Question: i'm recieving the following error:
'''
Error 1 [rsInvalidAggregateScope] The Value expression for the text box
'Textbox2' has a scope parameter that is not valid for an aggregate function.
The scope parameter must be set to a string constant that is equal to either
the name of a containing group, the name of a containing data region, or
the name of a dataset.
'''
The expression behind my Textbox2 (i've added some spaces for readability):
'''
Iif(Parameters!ReportParameterPersoneelsNr.Value.Equals(String.Empty),
"Prestaties " + First(Fields!firmanaam.Value, "DataSetHrm") +
"(" + First(Fields!indienstfirmanr.Value, "DataSetHrm") + ")",
"Prestaties " + First(Fields!naam.Value, "DataSetHrm") + " " +
First(Fields!voornaam.Value, "DataSetHrm") +
"(" + First(Fields!personeelsnr.Value, "DataSetHrm") + ")")
'''
The fields:
'''
ReportParameterPersoneelsNr = Reportparameter of type Text
firmanaam.Value = VARCHAR
indienstfirmanr.Value = Long
naam.Value = VARCHAR
voornaam.Value = VARCHAR
personeelsnr.Value = Long
'''
Searches on Stackoverflow brought me following results. But so far they haven't helped me solve my problem
<URL>
<URL>
Could someone point out what i'm doing wrong?
: Adding tostring() everywhere didn't help
: Replacing the '+' with '&' didn't resolve the issue either
: The datasetname is correct and the dataset is the only one present in this SSRS report:

The data contained by the dataset is valid and readding the dataset did not work (tried with and without aliases)
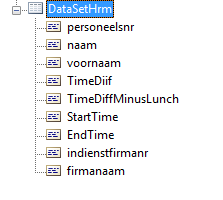
Answer: I don't know what is wrong, but have created a similar report that works. Create a new blank report, then create a dataset (from SQL Server) with following query:
> SELECT 'ACME' AS firmanaam,
10000 AS indienstfirmanr,
'Doe' AS naam,
'Jon' AS voornaam,
987654 AS personeelsnr

Then add your parameter

Add a textbox to the report, with code:
'''
= Iif(Parameters!ReportParameterPersoneelsNr.Value.Equals(String.Empty), "Prestaties " & First(Fields!firmanaam.Value, "DataSetHrm") & "(" & First(Fields!indienstfirmanr.Value, "DataSetHrm") & ")", "Prestaties " & First(Fields!naam.Value, "DataSetHrm") & " " & First(Fields!voornaam.Value, "DataSetHrm") & "(" & First(Fields!personeelsnr.Value, "DataSetHrm") & ")")
'''
Then run the report with or without a value for the parameter: